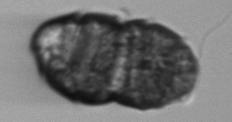
Label: Margalefidinium